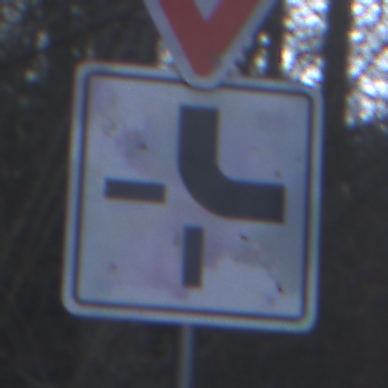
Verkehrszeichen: VerlaufVorfahrtsstrasse4
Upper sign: VorfahrtGewaehren
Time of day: MorningAfternoon
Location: Outdoor (Nature)
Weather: Overcast
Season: Winter
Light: Natural